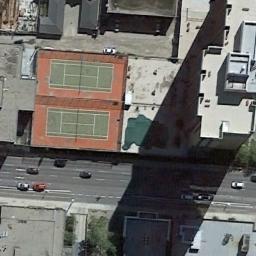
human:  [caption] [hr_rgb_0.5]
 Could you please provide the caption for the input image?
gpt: The tennis court is next to some buildings and roads .

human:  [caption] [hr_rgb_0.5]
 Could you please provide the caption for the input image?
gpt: There is a tennis court next to the building, Next to the road .

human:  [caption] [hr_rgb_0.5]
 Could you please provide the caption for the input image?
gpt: There are many cars on the road beside the tennis courts .

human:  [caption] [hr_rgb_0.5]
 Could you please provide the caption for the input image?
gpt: There are two blue and green tennis courts in the lower left corner .

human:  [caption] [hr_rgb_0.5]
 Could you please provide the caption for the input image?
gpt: There are some buildings beside the tennis court by the roadside .